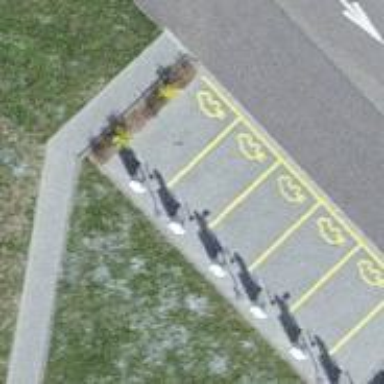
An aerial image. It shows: Charging station.